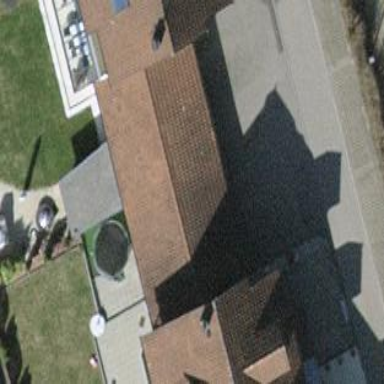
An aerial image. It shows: Garages with gabled roofs.